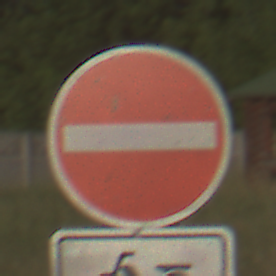
Verkehrszeichen: VerbotDerEinfahrt
Zusatzzeichen unten: EinspurigeFahrzeugeFrei2
Umgebung: Outdoor, Nature
Tageszeit: MorningAfternoon
Wetter: Clear
Licht: Natural
Jahreszeit: NotSpecified
Kontrast: HighContrast